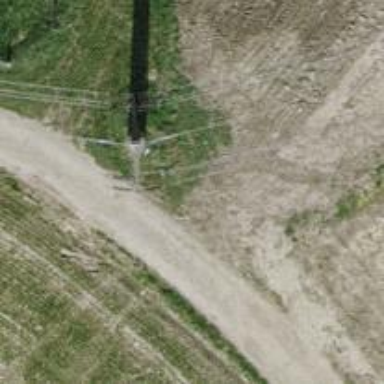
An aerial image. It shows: Concrete power pole.